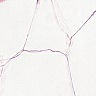
Metastatic tissue present: no